Interaction volume radius: 5 \u00c5
Interaction volume height: 40 \u00c5
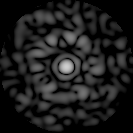
Disorder parameter: 0.8528